Field crop: maize
Growth stage: 1
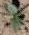
Species: datura